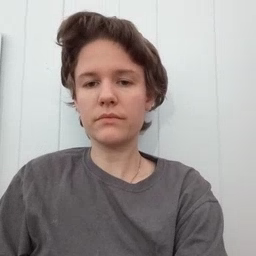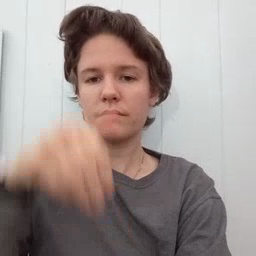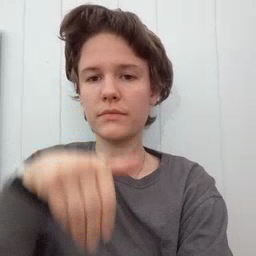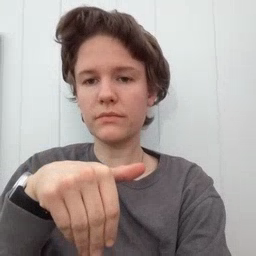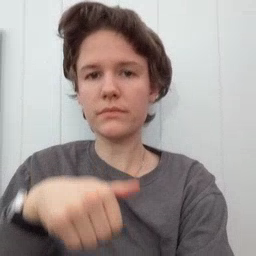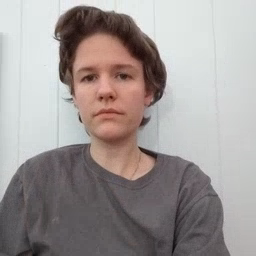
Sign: night